Question: I've been staring at this code which I found in another question (copied verbatim below) and I know it's not much, but it's escaping me how the i++ % parts works.
'''
void Main()
{
int[] a = new [] { 10, 3, 5, 22, 223 };
a.Split(3).Dump();
}
static class LinqExtensions
{
public static IEnumerable<IEnumerable<T>> Split<T>(this IEnumerable<T> list, int parts)
{
int i = 0;
var splits = from item in list
group item by i++ % parts into part
select part.AsEnumerable();
return splits;
}
}
'''

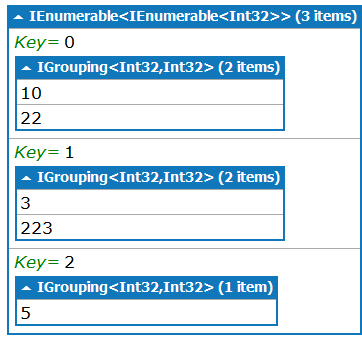
Answer: It groups the items into the number of parts that you specify. The i++ will increment for each item and apply the modulus operator so that it puts it in the correct number of buckets. So the first item goes in bucket 0, 2nd in bucket 1, 3rd in bucket 2, 4th in bucket 0, etc...